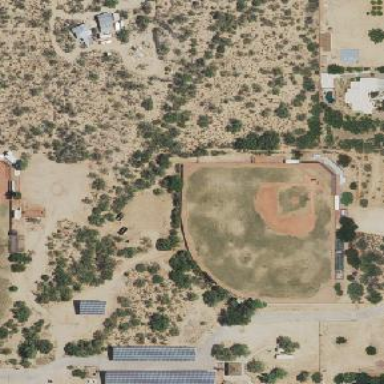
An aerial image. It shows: Baseball pitch for leisure land.